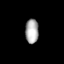
Tissue: prostate
Cell type: Myeloid cells
Senescence score: 0.7308
Nuclear area (px): 319
Mean DAPI intensity: 169.803